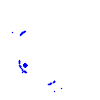
Particle: electron